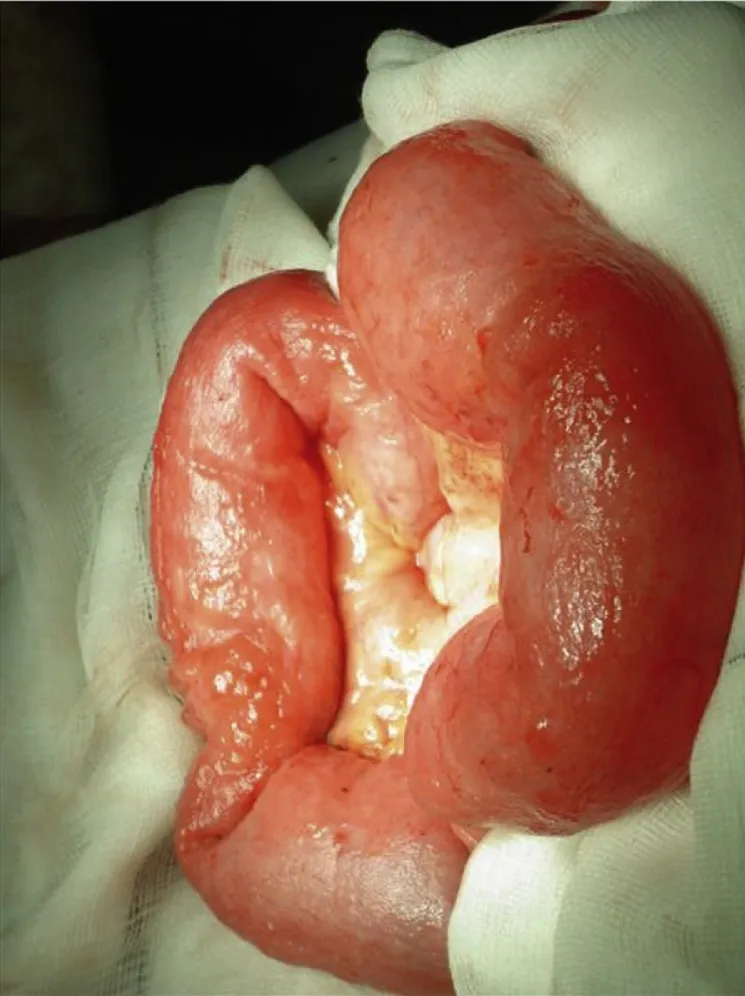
Small bowel segment with bubble of air.
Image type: medical_photograph (other_medical_photograph)